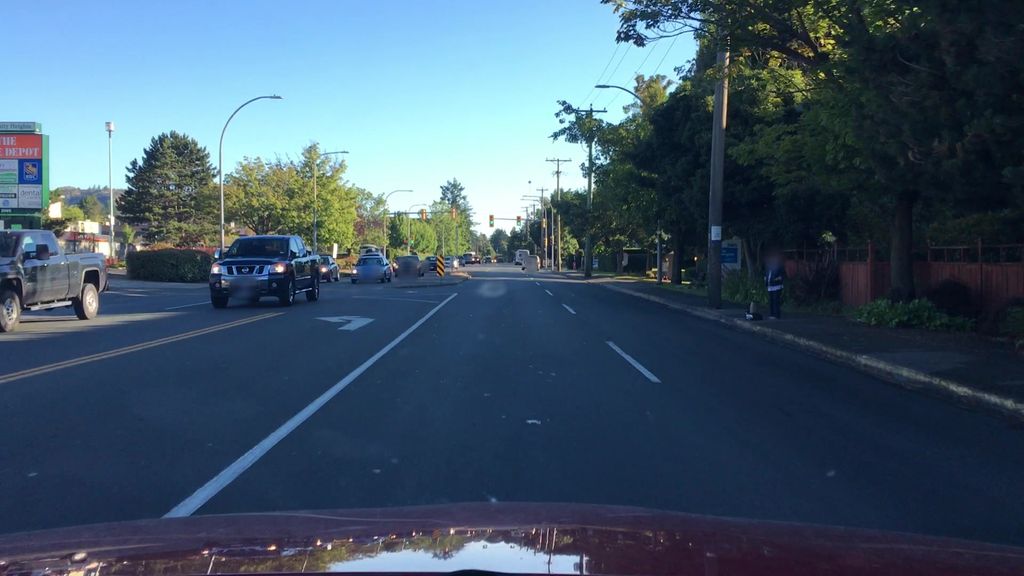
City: victoria